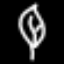
Label: leaf